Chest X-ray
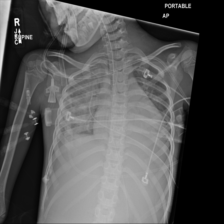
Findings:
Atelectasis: positive
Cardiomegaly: negative
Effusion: negative
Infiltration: negative
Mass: negative
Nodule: negative
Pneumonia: negative
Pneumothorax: negative
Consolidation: negative
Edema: negative
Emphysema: negative
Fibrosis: negative
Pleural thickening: negative
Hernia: negative